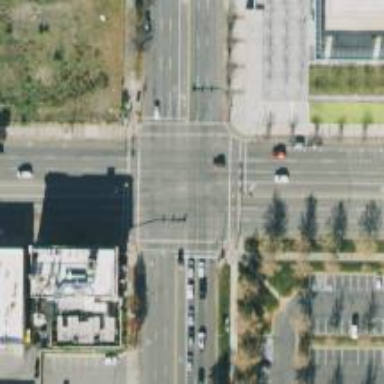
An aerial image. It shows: Footway on asphalt with marked crossing lines.